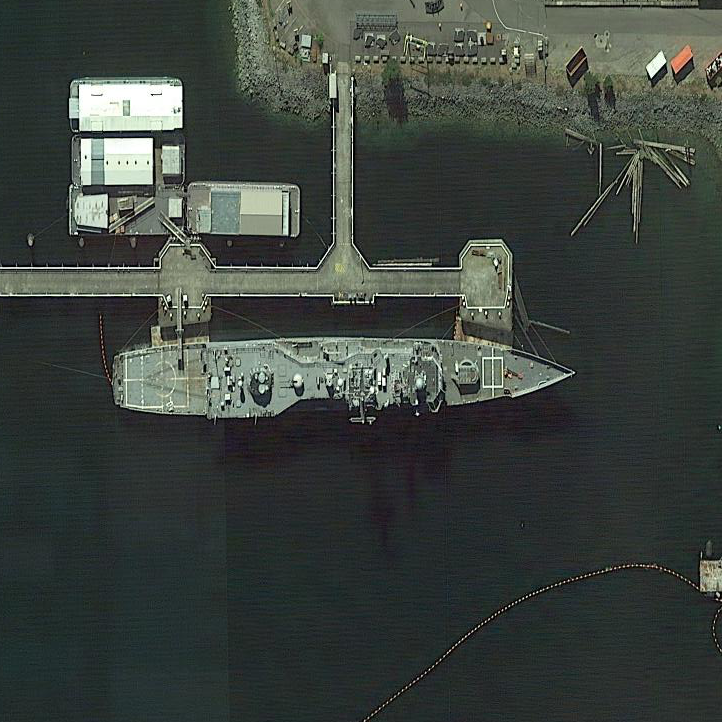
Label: cruiser